Question: I'm working on a personal project (will be using a webkit based browser), I want to use a font like font awsesome for my icons, so I can change the color with theme changes, scale them, etc.
Is there a way to do reflections without converting them to images. (I live with that, as long as I was still able to change the color - for example, if I convert to an images as black text and then change to a theme that uses blue text, I want to be able to change the color with LESS/CSS).
Attached is an example
Thanks
Mark

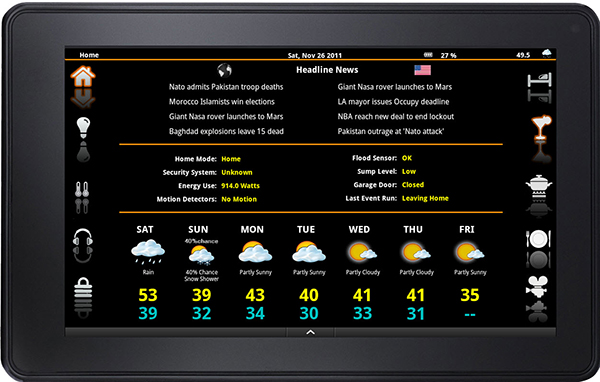
Answer: I solved it (for webkit, which is all I need for this project: will redo once there's wider support element())
JSFiddle is here: <URL>
HTML:
'''
<svg display="none" version="1.1" xmlns="http://www.w3.org/2000/svg" xmlns:xlink="http://www.w3.org/1999/xlink" width="560" height="32" viewBox="0 0 560 32">
<defs>
<g id="icon-home">
<path class="path1" d="M32 18.451l-16-12.42-16 12.42v-5.064l16-12.42 16 12.42zM28 18v12h-8v-8h-8v8h-8v-12l12-9z"></path>
</g>
<g id="icon-music">
<path class="path1" d="M10 6l22-6v23c0 2.761-3.134 5-7 5s-7-2.239-7-5c0-2.761 3.134-5 7-5 1.074 0 2.091 0.173 3 0.481v-10.3l-14 3.818v15c0 2.761-3.134 5-7 5-3.866 0-7-2.239-7-5 0-2.761 3.134-5 7-5 1.074 0 2.091 0.173 3 0.481v-16.481z"></path>
</g>
<g id="icon-headphones">
<path class="path1" d="M6 18.071v13.857c0.327 0.047 0.66 0.071 1 0.071h1v-14h-1c-0.34 0-0.673 0.025-1 0.071zM24 18v14h1c0.34 0 0.673-0.025 1-0.071v-13.857c-0.327-0.047-0.66-0.071-1-0.071h-1zM32 16c0-8.837-7.163-16-16-16s-16 7.163-16 16c0 1.919 0.338 3.76 0.958 5.465-0.609 1.038-0.958 2.245-0.958 3.535 0 2.792 1.635 5.202 4 6.326v-12.652c-0.629 0.299-1.206 0.689-1.714 1.153-0.187-0.913-0.286-1.859-0.286-2.827 0-7.732 6.268-14 14-14s14 6.268 14 14c0 0.969-0.098 1.914-0.286 2.827-0.509-0.464-1.085-0.854-1.714-1.153v12.652c2.365-1.124 4-3.534 4-6.326 0-1.29-0.349-2.498-0.958-3.535 0.62-1.705 0.958-3.546 0.958-5.465z"></path>
</g>
<g id="icon-film">
<path class="path1" d="M0 4v24h32v-24h-32zM6 26h-4v-4h4v4zM6 18h-4v-4h4v4zM6 10h-4v-4h4v4zM24 26h-16v-20h16v20zM30 26h-4v-4h4v4zM30 18h-4v-4h4v4zM30 10h-4v-4h4v4zM12 10v12l8-6z"></path>
</g>
<g id="icon-camera">
<path class="path1" d="M12 9c0-2.761 2.239-5 5-5s5 2.239 5 5c0 2.761-2.239 5-5 5-2.761 0-5-2.239-5-5zM0 9c0-2.761 2.239-5 5-5s5 2.239 5 5c0 2.761-2.239 5-5 5-2.761 0-5-2.239-5-5zM24 19v-3c0-1.1-0.9-2-2-2h-20c-1.1 0-2 0.9-2 2v10c0 1.1 0.9 2 2 2h20c1.1 0 2-0.9 2-2v-3l8 5v-14l-8 5zM20 24h-16v-6h16v6z"></path>
</g>
<g id="icon-busy">
<path class="path1" d="M22.781 16c4.305-2.729 7.219-7.975 7.219-14 0-0.677-0.037-1.345-0.109-2h-27.783c-0.072 0.655-0.109 1.323-0.109 2 0 6.025 2.914 11.271 7.219 14-4.305 2.729-7.219 7.975-7.219 14 0 0.677 0.037 1.345 0.109 2h27.783c0.072-0.655 0.109-1.323 0.109-2 0-6.025-2.914-11.271-7.219-14zM5 30c0-5.841 2.505-10.794 7-12.428v-3.143c-4.495-1.634-7-6.587-7-12.428v0h22c0 5.841-2.505 10.794-7 12.428v3.143c4.495 1.634 7 6.587 7 12.428h-22zM19.363 20.925c-2.239-1.27-2.363-2.918-2.363-3.918v-2.007c0-1 0.119-2.654 2.367-3.927 1.203-0.699 2.244-1.761 3.033-3.073h-12.799c0.79 1.313 1.832 2.376 3.036 3.075 2.239 1.27 2.363 2.918 2.363 3.918v2.007c0 1-0.119 2.654-2.367 3.927-2.269 1.318-3.961 3.928-4.472 7.073h15.677c-0.511-3.147-2.204-5.758-4.475-7.075z"></path>
</g>
<g id="icon-key">
<path class="path1" d="M22 0c-5.523 0-10 4.477-10 10 0 0.626 0.058 1.238 0.168 1.832l-12.168 12.168v6c0 1.105 0.895 2 2 2h2v-2h4v-4h4v-4h4l2.595-2.595c1.063 0.385 2.209 0.595 3.405 0.595 5.523 0 10-4.477 10-10s-4.477-10-10-10zM24.996 10.004c-1.657 0-3-1.343-3-3s1.343-3 3-3 3 1.343 3 3-1.343 3-3 3z"></path>
</g>
<g id="icon-cog">
<path class="path1" d="M29.181 19.070c-1.679-2.908-0.669-6.634 2.255-8.328l-3.145-5.447c-0.898 0.527-1.943 0.829-3.058 0.829-3.361 0-6.085-2.742-6.085-6.125h-6.289c0.008 1.044-0.252 2.103-0.811 3.070-1.679 2.908-5.411 3.897-8.339 2.211l-3.144 5.447c0.905 0.515 1.689 1.268 2.246 2.234 1.676 2.903 0.672 6.623-2.241 8.319l3.145 5.447c0.895-0.522 1.935-0.82 3.044-0.82 3.35 0 6.067 2.725 6.084 6.092h6.289c-0.003-1.034 0.259-2.080 0.811-3.038 1.676-2.903 5.399-3.894 8.325-2.219l3.145-5.447c-0.899-0.515-1.678-1.266-2.232-2.226zM16 22.479c-3.578 0-6.479-2.901-6.479-6.479 0-3.578 2.901-6.479 6.479-6.479 3.578 0 6.479 2.901 6.479 6.479-0 3.578-2.901 6.479-6.479 6.479z"></path>
</g>
<g id="icon-glass">
<path class="path1" d="M19 12c-1 1-1 1-1 2v14h4c1.105 0 2 0.895 2 2h-16c0-1.105 0.895-2 2-2h4v-14c0-1 0-1-1-2l-8.586-8.586c-0.778-0.778-0.514-1.414 0.586-1.414h22c1.1 0 1.364 0.636 0.586 1.414l-8.585 8.585c-0 0-0 0-0 0z"></path>
</g>
<g id="icon-mug">
<path class="path1" d="M26 10h-2v-3c0-2.761-5.373-5-12-5-6.627 0-12 2.239-12 5v18c0 2.761 5.373 5 12 5s12-2.239 12-5v-3h2c3.3 0 6-2.7 6-6s-2.7-6-6-6zM5.502 5.925c1.811-0.597 4.118-0.925 6.498-0.925s4.688 0.329 6.498 0.925c1.156 0.381 1.857 0.789 2.232 1.075-0.375 0.286-1.076 0.694-2.232 1.075-1.811 0.597-4.118 0.925-6.498 0.925s-4.688-0.329-6.498-0.925c-1.156-0.381-1.857-0.789-2.232-1.075 0.375-0.286 1.075-0.694 2.232-1.075zM28.261 17.761c-0.276 0.276-0.872 0.739-1.761 0.739h-2.5v-5h2.5c0.89 0 1.486 0.463 1.761 0.739s0.739 0.871 0.739 1.761-0.463 1.486-0.739 1.761z"></path>
</g>
<g id="icon-food">
<path class="path1" d="M27 0c-2.762 0-5 2.239-5 5v15h4v12h6v-27c0-2.761-2.239-5-5-5zM13 0c-0.552 0-1 0.448-1 1v7c0 0.276-0.448 0.5-1 0.5-0.552 0-1-0.224-1-0.5v-7c0-0.552-0.448-1-1-1-0.552 0-1 0.448-1 1v7c0 0.276-0.448 0.5-1 0.5-0.552 0-1-0.224-1-0.5v-7c0-0.552-0.448-1-1-1-0.552 0-1 0.448-1 1v7c0 0.276-0.448 0.5-1 0.5s-1-0.224-1-0.5v-7c0-0.552-0.448-1-1-1s-1 0.448-1 1v9c0 0.885 0.783 1.378 1.656 2 1.1 0.783 2.344 1.77 2.344 4v16h6v-16c0-2.23 1.243-3.217 2.344-4 0.873-0.622 1.656-1.115 1.656-2v-9c0-0.552-0.448-1-1-1z"></path>
</g>
<g id="icon-tree">
<path class="path1" d="M30.5 24h-0.5v-6.5c0-1.93-1.57-3.5-3.5-3.5h-8.5v-4h0.5c0.825 0 1.5-0.675 1.5-1.5v-5c0-0.825-0.675-1.5-1.5-1.5h-5c-0.825 0-1.5 0.675-1.5 1.5v5c0 0.825 0.675 1.5 1.5 1.5h0.5v4h-8.5c-1.93 0-3.5 1.57-3.5 3.5v6.5h-0.5c-0.825 0-1.5 0.675-1.5 1.5v5c0 0.825 0.675 1.5 1.5 1.5h5c0.825 0 1.5-0.675 1.5-1.5v-5c0-0.825-0.675-1.5-1.5-1.5h-0.5v-6h8v6h-0.5c-0.825 0-1.5 0.675-1.5 1.5v5c0 0.825 0.675 1.5 1.5 1.5h5c0.825 0 1.5-0.675 1.5-1.5v-5c0-0.825-0.675-1.5-1.5-1.5h-0.5v-6h8v6h-0.5c-0.825 0-1.5 0.675-1.5 1.5v5c0 0.825 0.675 1.5 1.5 1.5h5c0.825 0 1.5-0.675 1.5-1.5v-5c0-0.825-0.675-1.5-1.5-1.5zM6 30h-4v-4h4v4zM18 30h-4v-4h4v4zM14 8v-4h4v4h-4zM30 30h-4v-4h4v4z"></path>
</g>
</defs>
</svg>
<svg class="icon red" viewBox="0 0 32 32"><use xlink:href="#icon-home"></use></svg>
<svg class="icon green" viewBox="0 0 32 32"><use xlink:href="#icon-camera"></use></svg>
<svg class="icon blue" viewBox="0 0 32 32"><use xlink:href="#icon-music"></use></svg>
<svg class="icon " viewBox="0 0 32 32"><use xlink:href="#icon-key"></use></svg>
<svg class="icon " viewBox="0 0 32 32"><use xlink:href="#icon-cog"></use></svg>
'''
CSS
'''
.icon {
display: inline-block;
width: 32px;
height: 32px;
fill: #333;
}
.red {fill: #F00;}
.green {fill: #0F0;}
.blue {fill: #00F;}
svg{
-webkit-box-reflect: below 1px
-webkit-gradient(linear,
center top,
center bottom,
from(transparent),
color-stop(0,transparent),
to(rgba(255,255,255,0.5)));
text-align: center;
margin-bottom: 64px;
}
'''
Hope this helps someone
Regards
mark